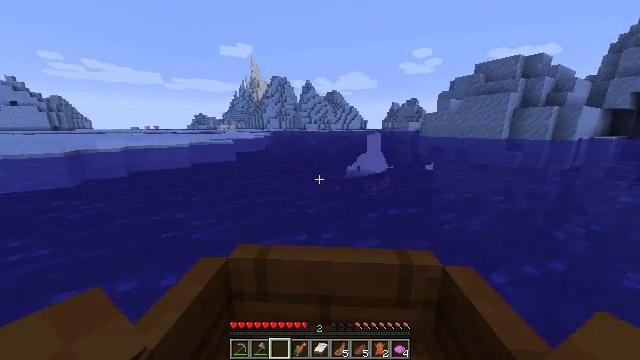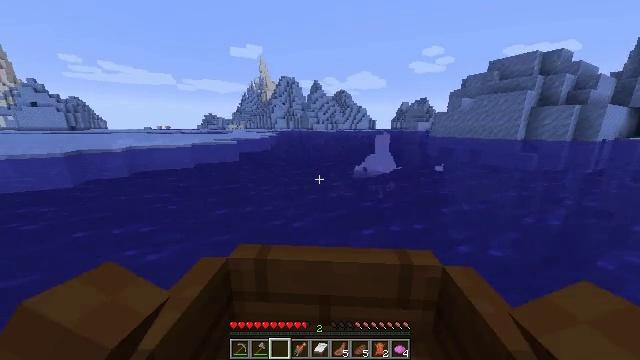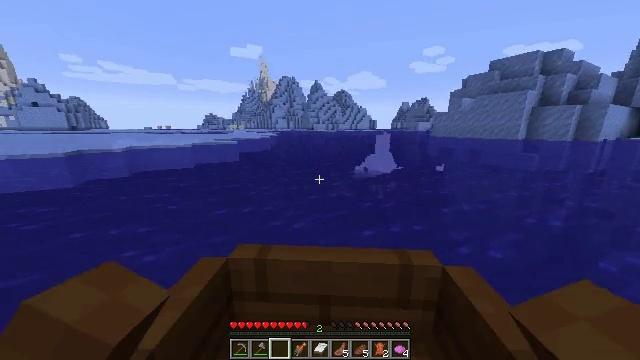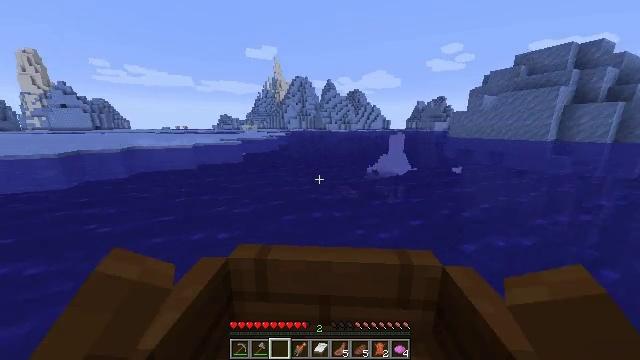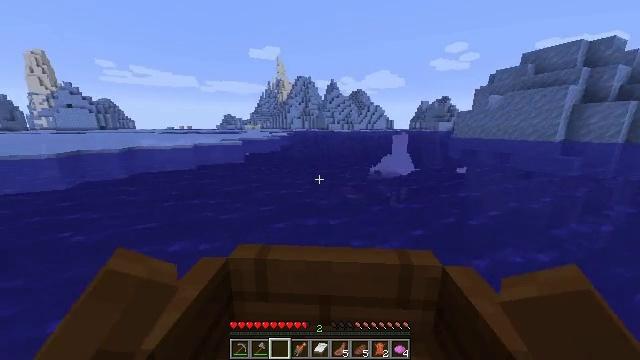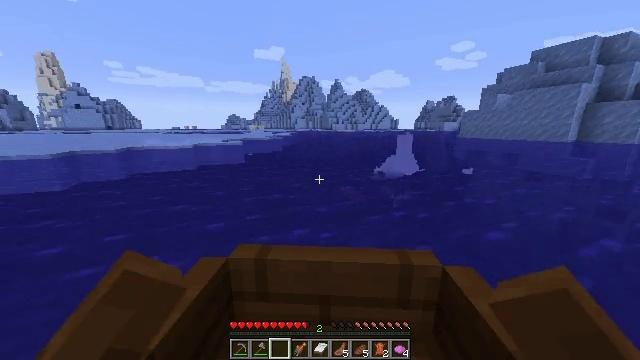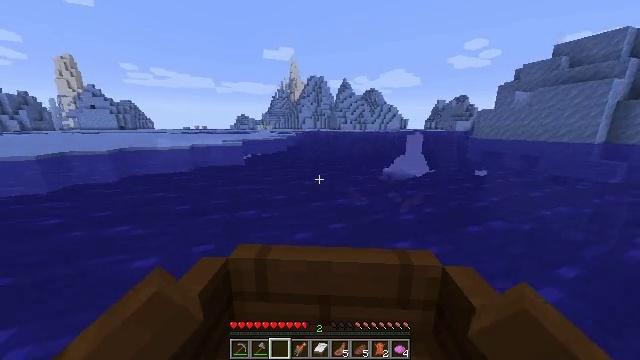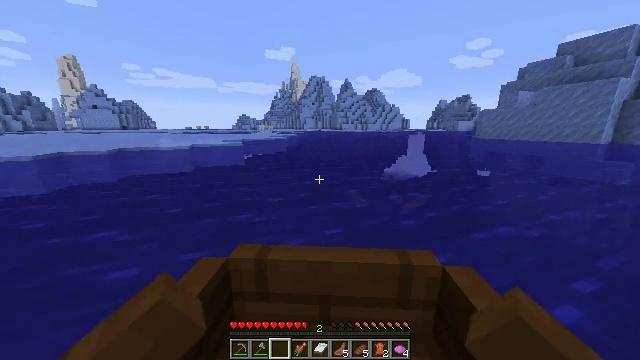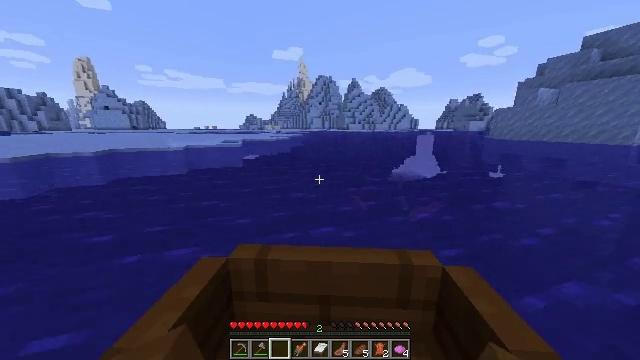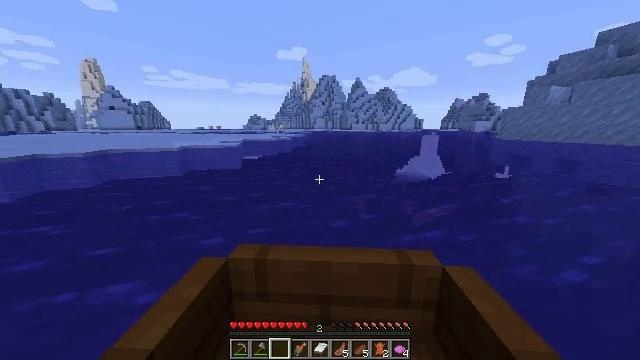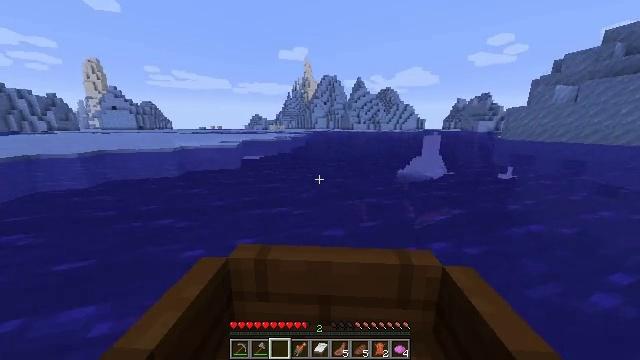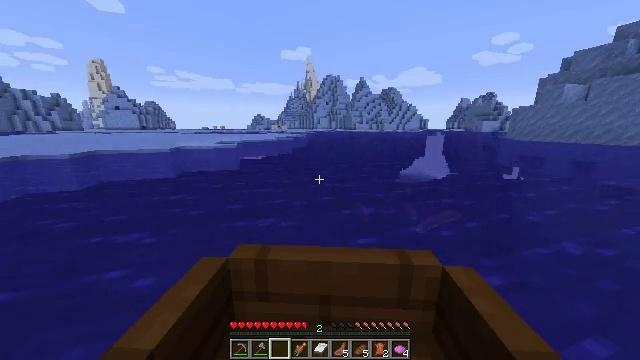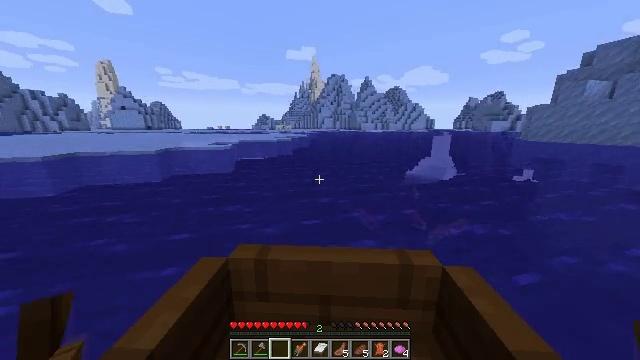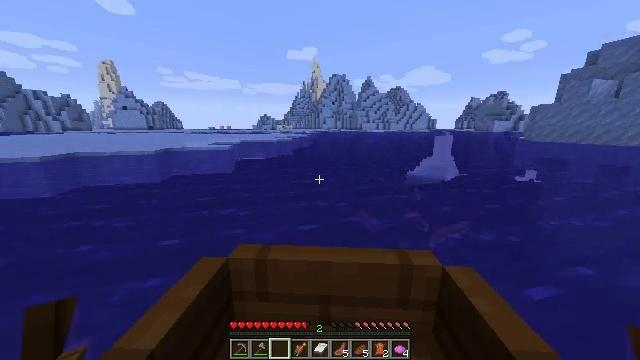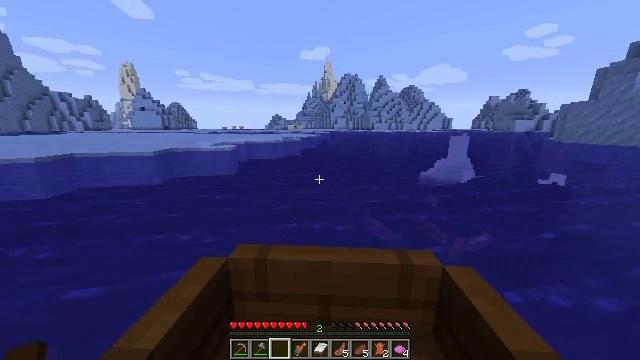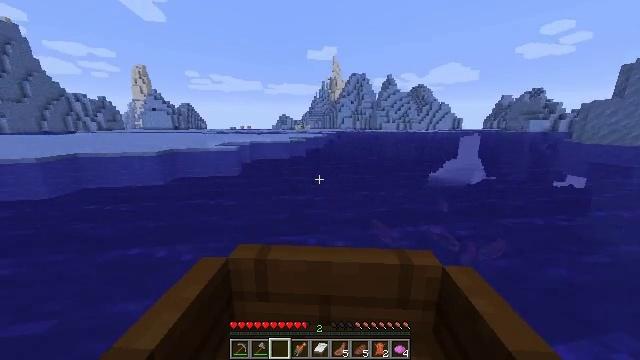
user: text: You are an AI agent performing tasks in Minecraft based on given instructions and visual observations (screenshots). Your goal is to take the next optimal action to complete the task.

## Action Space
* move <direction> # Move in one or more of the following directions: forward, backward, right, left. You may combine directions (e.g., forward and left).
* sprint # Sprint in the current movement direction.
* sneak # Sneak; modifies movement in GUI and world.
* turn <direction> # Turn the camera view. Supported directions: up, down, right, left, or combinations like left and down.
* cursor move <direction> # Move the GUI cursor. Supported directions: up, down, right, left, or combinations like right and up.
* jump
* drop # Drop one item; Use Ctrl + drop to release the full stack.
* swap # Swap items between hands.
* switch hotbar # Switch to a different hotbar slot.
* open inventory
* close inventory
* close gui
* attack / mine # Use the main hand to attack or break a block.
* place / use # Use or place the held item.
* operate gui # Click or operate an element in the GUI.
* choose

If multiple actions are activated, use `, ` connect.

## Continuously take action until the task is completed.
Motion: motion action
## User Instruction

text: Harvest packed ice from cold regions.
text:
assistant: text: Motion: move forward
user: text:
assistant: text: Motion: move forward
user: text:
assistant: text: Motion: move forward
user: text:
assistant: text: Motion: move forward
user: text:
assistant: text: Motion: move forward
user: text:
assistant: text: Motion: move forward
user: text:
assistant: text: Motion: move forward
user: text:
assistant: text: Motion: move forward
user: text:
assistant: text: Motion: move forward
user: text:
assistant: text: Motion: move forward
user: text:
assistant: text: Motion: move forward
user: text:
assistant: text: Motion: move forward and move left
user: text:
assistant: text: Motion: move forward and move left
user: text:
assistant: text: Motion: move forward and move left
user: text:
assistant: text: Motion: move forward and move left
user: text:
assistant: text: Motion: move forward
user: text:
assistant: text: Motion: move forward
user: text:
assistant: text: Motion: move forward
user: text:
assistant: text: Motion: move forward
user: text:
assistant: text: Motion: move forward
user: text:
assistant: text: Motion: move forward
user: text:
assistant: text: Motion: move forward
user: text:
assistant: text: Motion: move forward and move right
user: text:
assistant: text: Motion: move forward and move right
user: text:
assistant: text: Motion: move forward and move right
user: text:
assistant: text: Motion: move forward and move right
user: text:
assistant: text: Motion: move forward and move right
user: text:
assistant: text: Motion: move forward
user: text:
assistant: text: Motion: move forward
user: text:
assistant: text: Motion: move forward